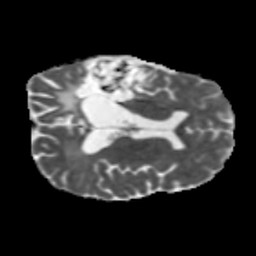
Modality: MD
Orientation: axial
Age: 49
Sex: male
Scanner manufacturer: siemens
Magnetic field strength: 3 T
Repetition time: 5.47 s
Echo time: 0.0854 s